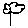
Label: flower